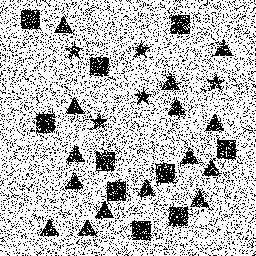
Squares: 10
Triangles: 15
Stars: 5
Total shapes: 30